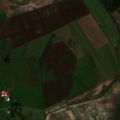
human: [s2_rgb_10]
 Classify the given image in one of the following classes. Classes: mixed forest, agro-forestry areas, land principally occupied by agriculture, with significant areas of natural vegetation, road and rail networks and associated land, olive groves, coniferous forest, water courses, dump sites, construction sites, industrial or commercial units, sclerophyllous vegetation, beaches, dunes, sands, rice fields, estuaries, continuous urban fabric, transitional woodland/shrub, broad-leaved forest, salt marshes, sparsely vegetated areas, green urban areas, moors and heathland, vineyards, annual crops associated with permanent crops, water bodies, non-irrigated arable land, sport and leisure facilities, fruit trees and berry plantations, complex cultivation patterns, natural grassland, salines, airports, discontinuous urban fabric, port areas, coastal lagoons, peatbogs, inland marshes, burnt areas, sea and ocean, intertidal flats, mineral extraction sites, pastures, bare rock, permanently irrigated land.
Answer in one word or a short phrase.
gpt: non-irrigated arable land, pastures, complex cultivation patterns, broad-leaved forest